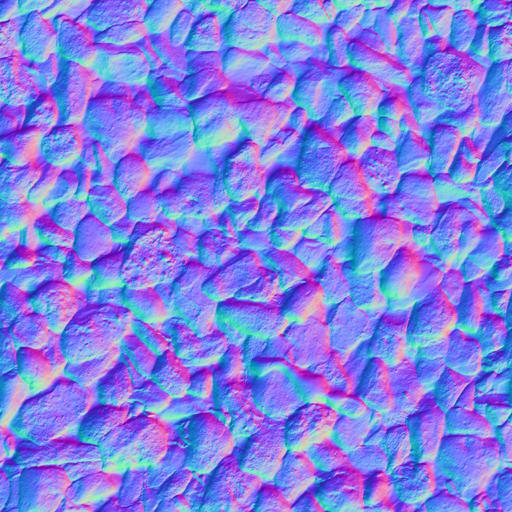
boulder cliff rock rocks stones